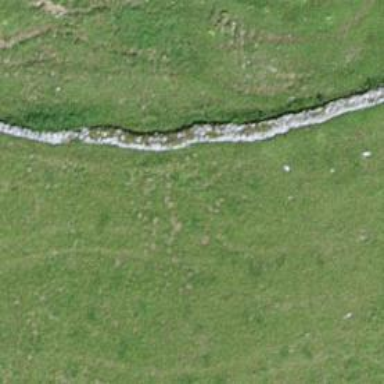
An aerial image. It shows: Wall is shown in the image.